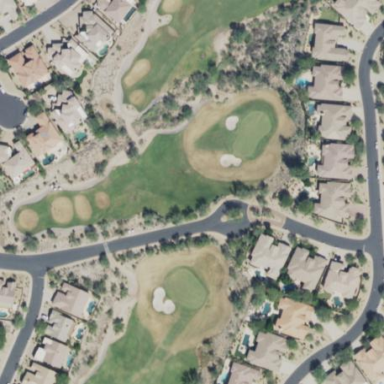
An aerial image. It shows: Golf rough area.